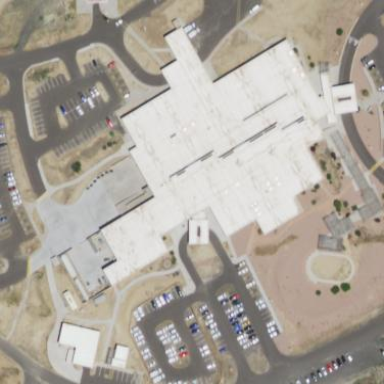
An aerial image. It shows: Healthcare facility identified as hospital.